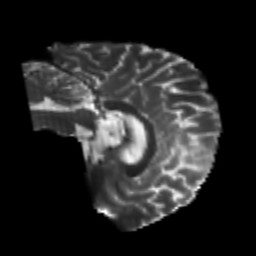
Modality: T2w
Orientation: sagittal
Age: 24
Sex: male
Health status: healthy
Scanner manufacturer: philips
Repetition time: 7.388 s
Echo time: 0.08599 s